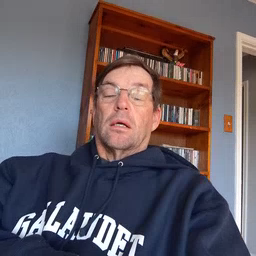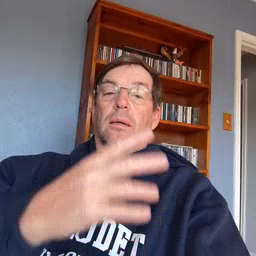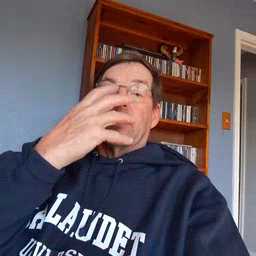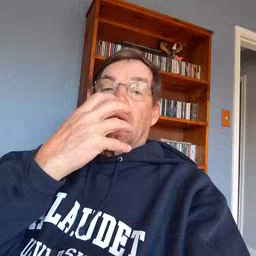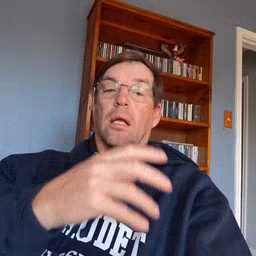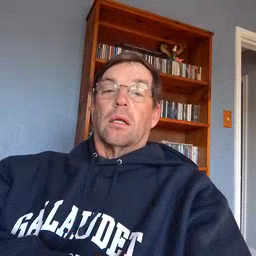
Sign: mad